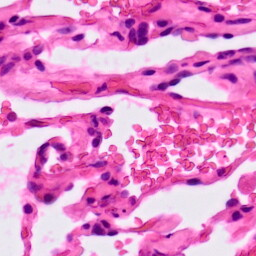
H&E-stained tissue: Lung